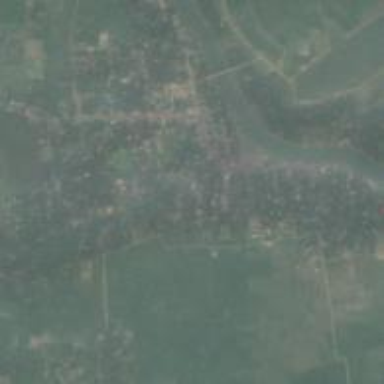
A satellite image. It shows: Town.